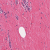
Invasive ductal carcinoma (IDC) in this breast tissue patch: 0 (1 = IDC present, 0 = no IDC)